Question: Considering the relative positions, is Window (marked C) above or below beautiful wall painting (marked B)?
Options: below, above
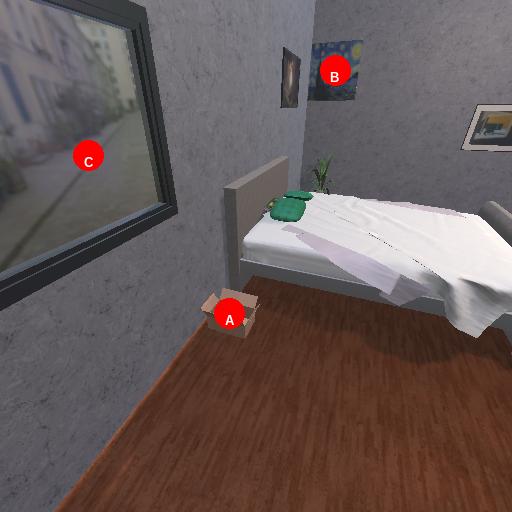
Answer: below